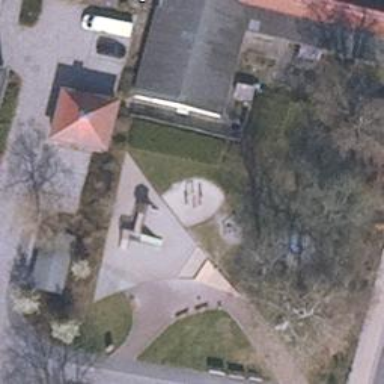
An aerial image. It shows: Playground area for leisure land.